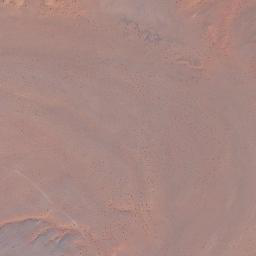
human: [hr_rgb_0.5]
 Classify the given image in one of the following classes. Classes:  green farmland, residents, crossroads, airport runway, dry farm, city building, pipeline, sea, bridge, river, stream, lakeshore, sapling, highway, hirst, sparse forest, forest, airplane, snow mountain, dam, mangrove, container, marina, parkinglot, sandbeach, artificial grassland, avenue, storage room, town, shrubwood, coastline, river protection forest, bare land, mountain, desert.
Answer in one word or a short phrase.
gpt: desert